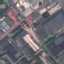
Land use / land cover: Industrial